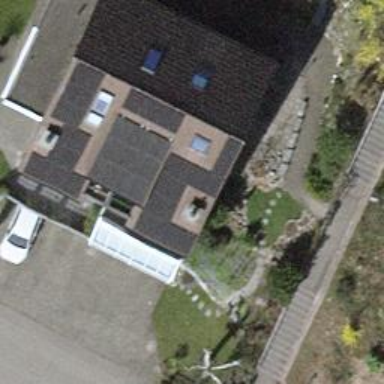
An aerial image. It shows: Terrace building.